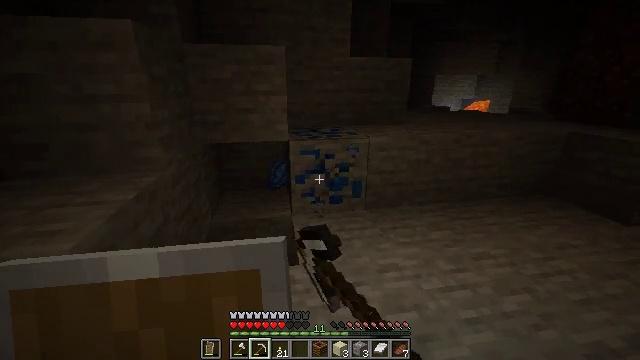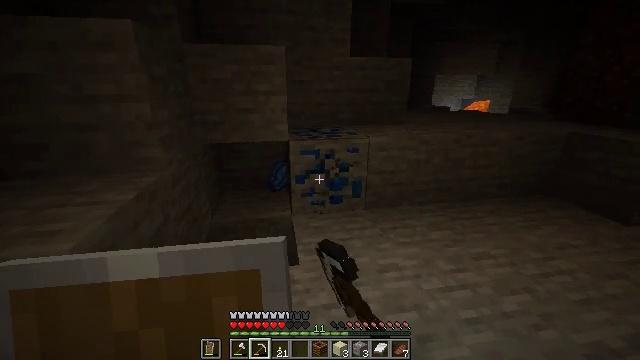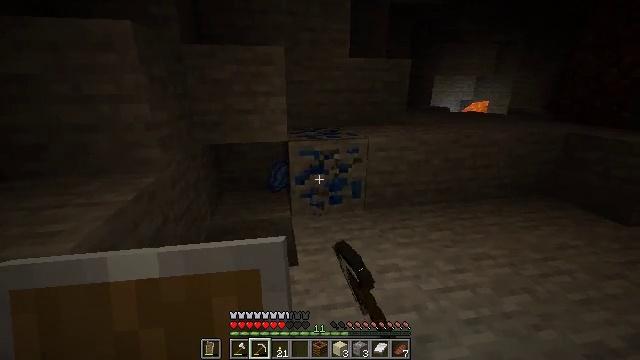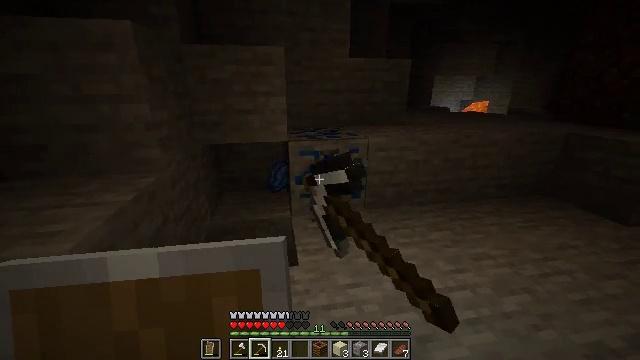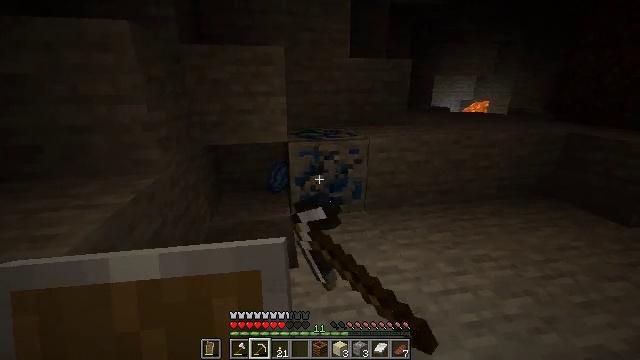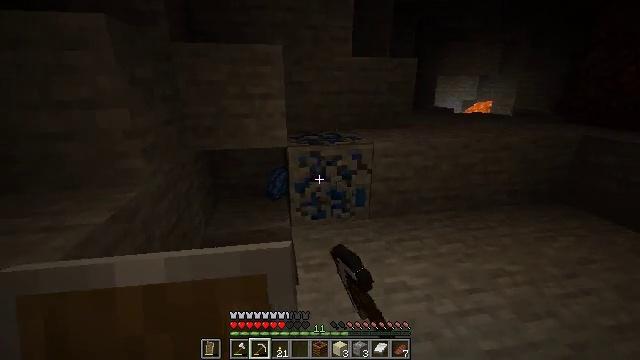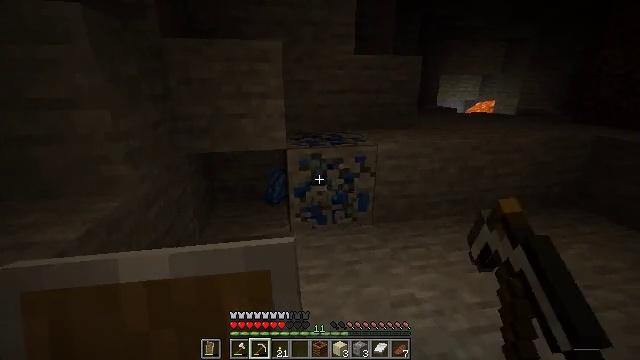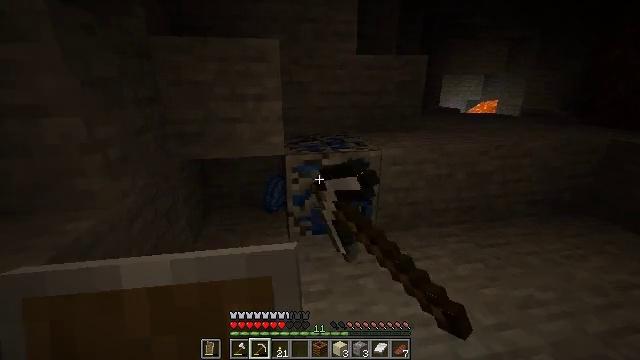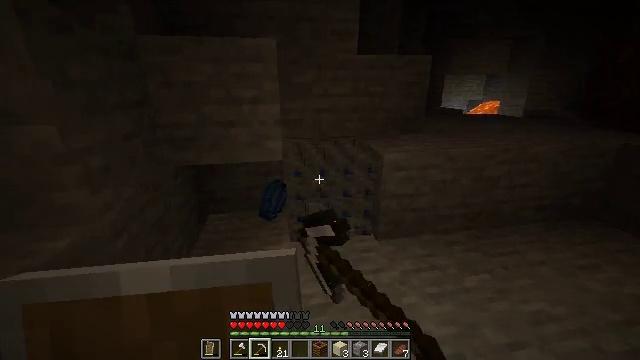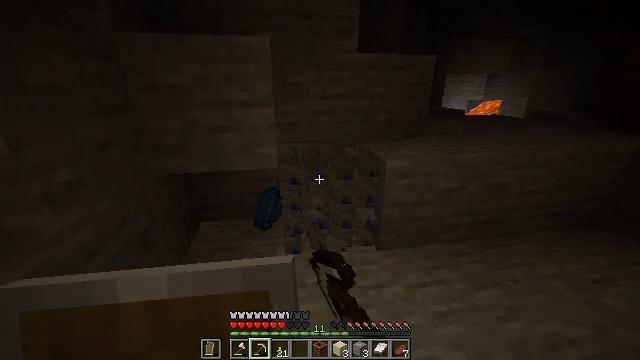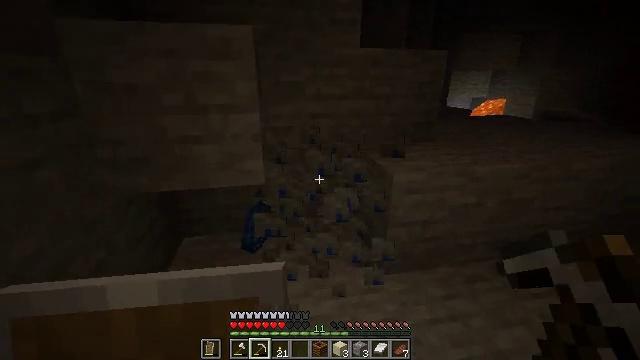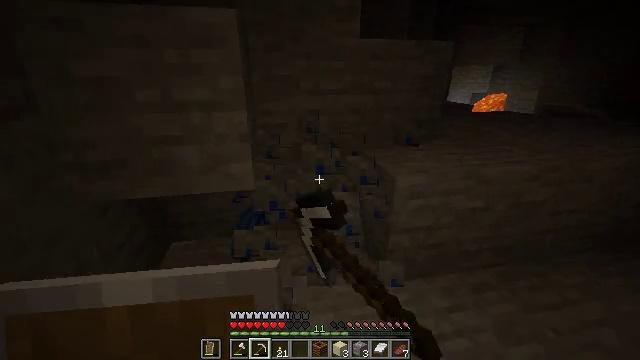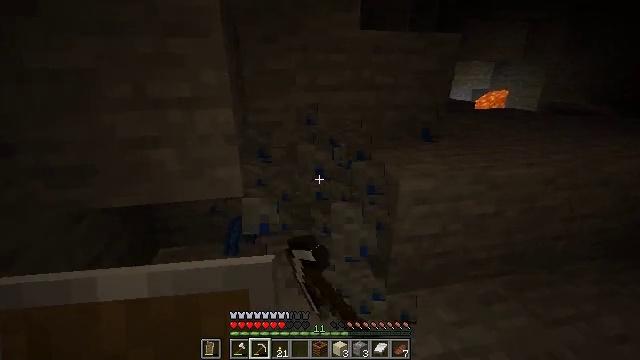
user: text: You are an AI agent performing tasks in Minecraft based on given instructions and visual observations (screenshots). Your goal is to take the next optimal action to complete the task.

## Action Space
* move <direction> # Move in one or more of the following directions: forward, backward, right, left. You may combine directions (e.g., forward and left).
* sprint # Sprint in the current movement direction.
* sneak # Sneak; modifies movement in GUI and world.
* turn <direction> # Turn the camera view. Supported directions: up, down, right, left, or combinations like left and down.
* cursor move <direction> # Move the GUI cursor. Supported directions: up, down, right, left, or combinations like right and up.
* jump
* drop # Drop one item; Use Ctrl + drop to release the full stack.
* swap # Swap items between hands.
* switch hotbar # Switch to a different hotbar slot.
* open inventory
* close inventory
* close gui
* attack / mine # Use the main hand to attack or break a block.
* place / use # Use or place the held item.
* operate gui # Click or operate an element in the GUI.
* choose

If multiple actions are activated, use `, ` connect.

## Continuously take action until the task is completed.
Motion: motion action
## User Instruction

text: Mine the lapis ore underground.
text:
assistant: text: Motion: attack / mine
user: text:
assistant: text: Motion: attack / mine
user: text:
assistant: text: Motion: attack / mine
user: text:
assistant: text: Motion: move forward, attack / mine
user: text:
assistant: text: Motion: move forward, attack / mine
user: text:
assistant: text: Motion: move forward, attack / mine
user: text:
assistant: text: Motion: move forward, attack / mine
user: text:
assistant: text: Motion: move forward, attack / mine
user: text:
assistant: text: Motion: move forward, attack / mine
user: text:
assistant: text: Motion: move forward, attack / mine
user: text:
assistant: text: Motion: move forward, turn down, attack / mine
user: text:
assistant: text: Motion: move forward, attack / mine
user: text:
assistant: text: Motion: attack / mine